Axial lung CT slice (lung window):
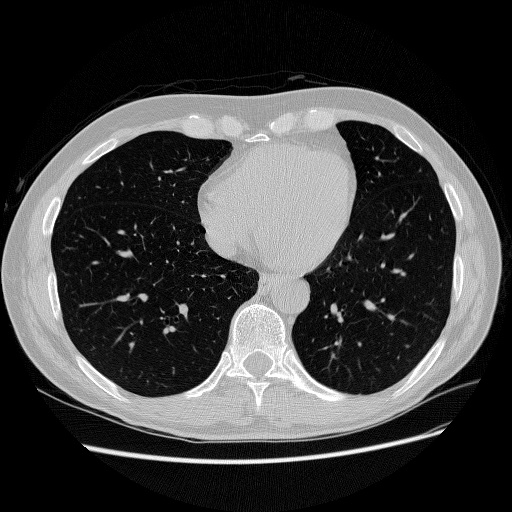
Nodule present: no